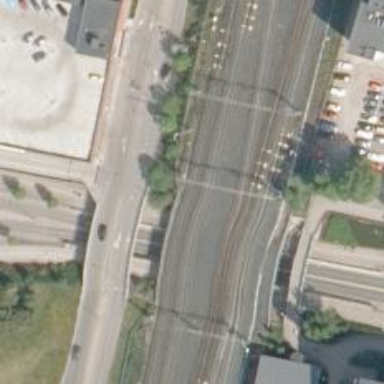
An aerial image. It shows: Bridge with continuous railway tracks that are electrified through contact line.